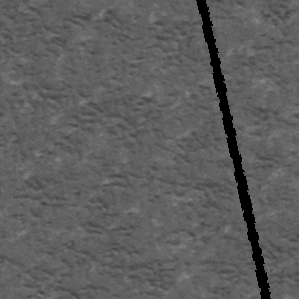
Label: frost